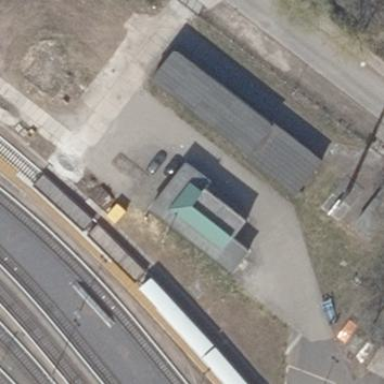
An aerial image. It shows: Railway building housing traction substation.